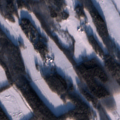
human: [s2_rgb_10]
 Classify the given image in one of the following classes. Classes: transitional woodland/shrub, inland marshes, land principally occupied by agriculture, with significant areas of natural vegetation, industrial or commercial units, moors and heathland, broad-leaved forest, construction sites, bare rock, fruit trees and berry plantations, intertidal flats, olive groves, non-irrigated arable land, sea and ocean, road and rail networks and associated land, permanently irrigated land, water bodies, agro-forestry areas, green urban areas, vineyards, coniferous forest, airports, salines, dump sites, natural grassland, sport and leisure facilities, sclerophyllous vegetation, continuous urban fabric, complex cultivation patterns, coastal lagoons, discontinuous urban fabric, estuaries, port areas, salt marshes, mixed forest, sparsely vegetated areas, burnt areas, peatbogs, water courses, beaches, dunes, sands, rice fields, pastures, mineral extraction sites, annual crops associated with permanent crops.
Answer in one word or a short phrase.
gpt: land principally occupied by agriculture, with significant areas of natural vegetation, mixed forest, water bodies